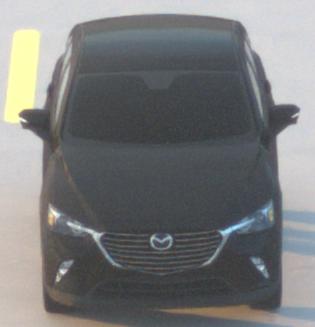
Make: Mazda
Model: CX-3 SKYACTIV-G 120
Detailed model: CX-3 (DK)
Model produced from: 2015/06
Model produced until: 2018/06
Doors: 5
Color: black
Road condition: dry road
Daytime: sunrise or sunset
Contrast: low contrast